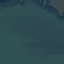
Land use / land cover: SeaLake